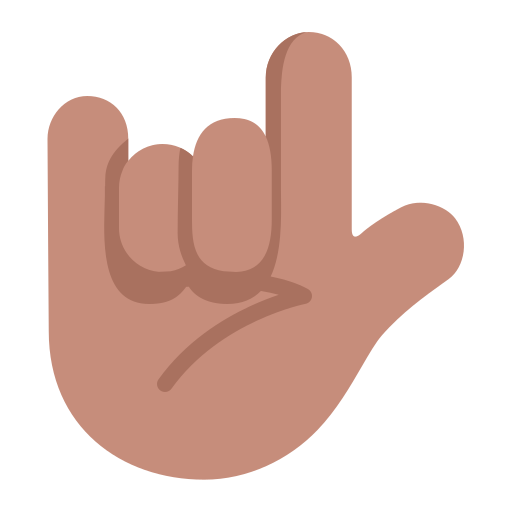
love you gesture flat